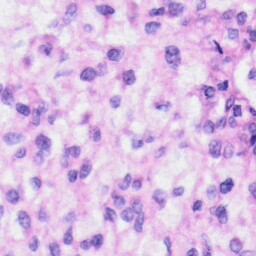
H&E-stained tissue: Liver